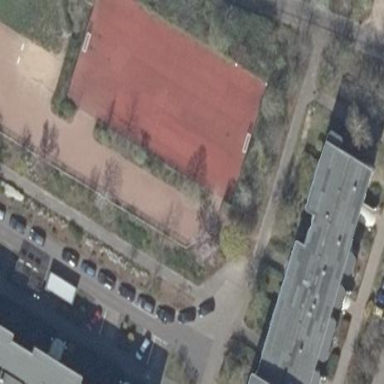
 suitable for sports and leisure activities."